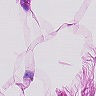
Metastatic tissue present: no